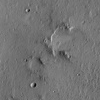
Atmospheric dust classification: not_dusty